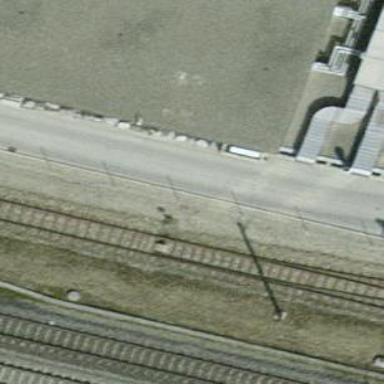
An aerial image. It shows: Railway switch.